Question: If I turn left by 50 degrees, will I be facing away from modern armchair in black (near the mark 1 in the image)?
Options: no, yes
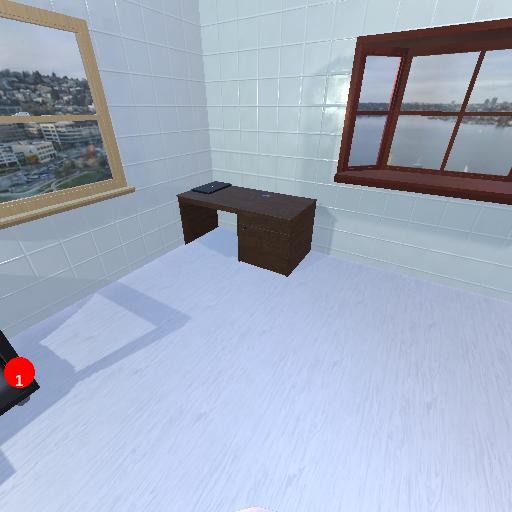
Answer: no